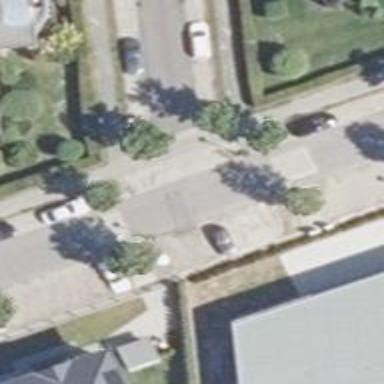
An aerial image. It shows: Residential road with asphalt surface and residential properties on the left.